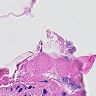
Metastatic tissue present: no